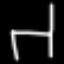
Label: chair